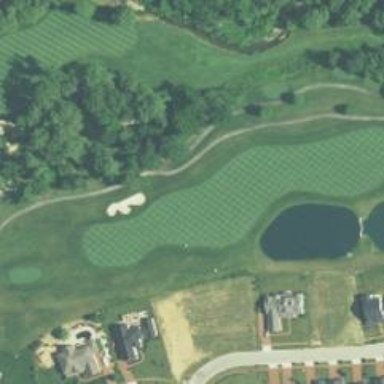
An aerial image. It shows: Grassy area designated as golf fairway.